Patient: sex M, age 68
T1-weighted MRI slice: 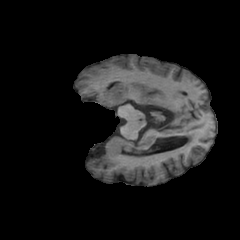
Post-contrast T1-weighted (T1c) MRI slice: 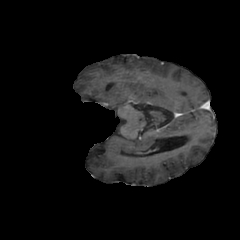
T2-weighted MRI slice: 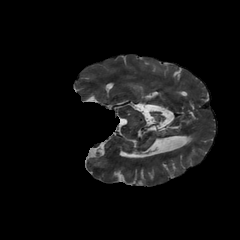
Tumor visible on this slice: no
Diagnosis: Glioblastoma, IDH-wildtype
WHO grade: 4